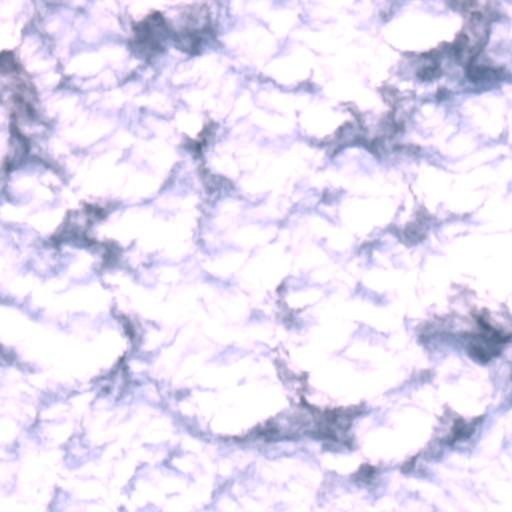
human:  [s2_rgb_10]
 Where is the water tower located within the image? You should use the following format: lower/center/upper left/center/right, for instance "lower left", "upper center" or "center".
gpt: The water tower is located in the center of the image.
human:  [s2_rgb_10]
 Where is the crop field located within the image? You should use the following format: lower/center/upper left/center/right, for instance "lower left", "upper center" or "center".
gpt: There is no crop field in the image.